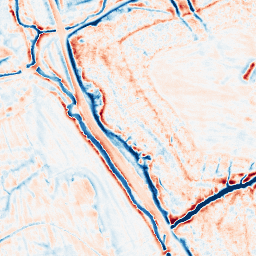
Category: edge_preserving
Decomposition family: bilateral
Decomposition parameters: d: 15
sigma_color: 150
sigma_space: 25
Upsampling method: cubic_catmull_rom
Upsampling parameters: scale: 8
Upsampling scale: 8